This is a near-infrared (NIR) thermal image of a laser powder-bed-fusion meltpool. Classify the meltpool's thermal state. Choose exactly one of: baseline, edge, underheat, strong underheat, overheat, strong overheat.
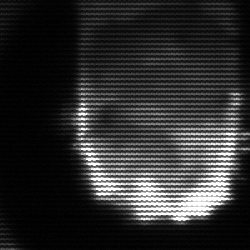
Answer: baseline